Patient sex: M
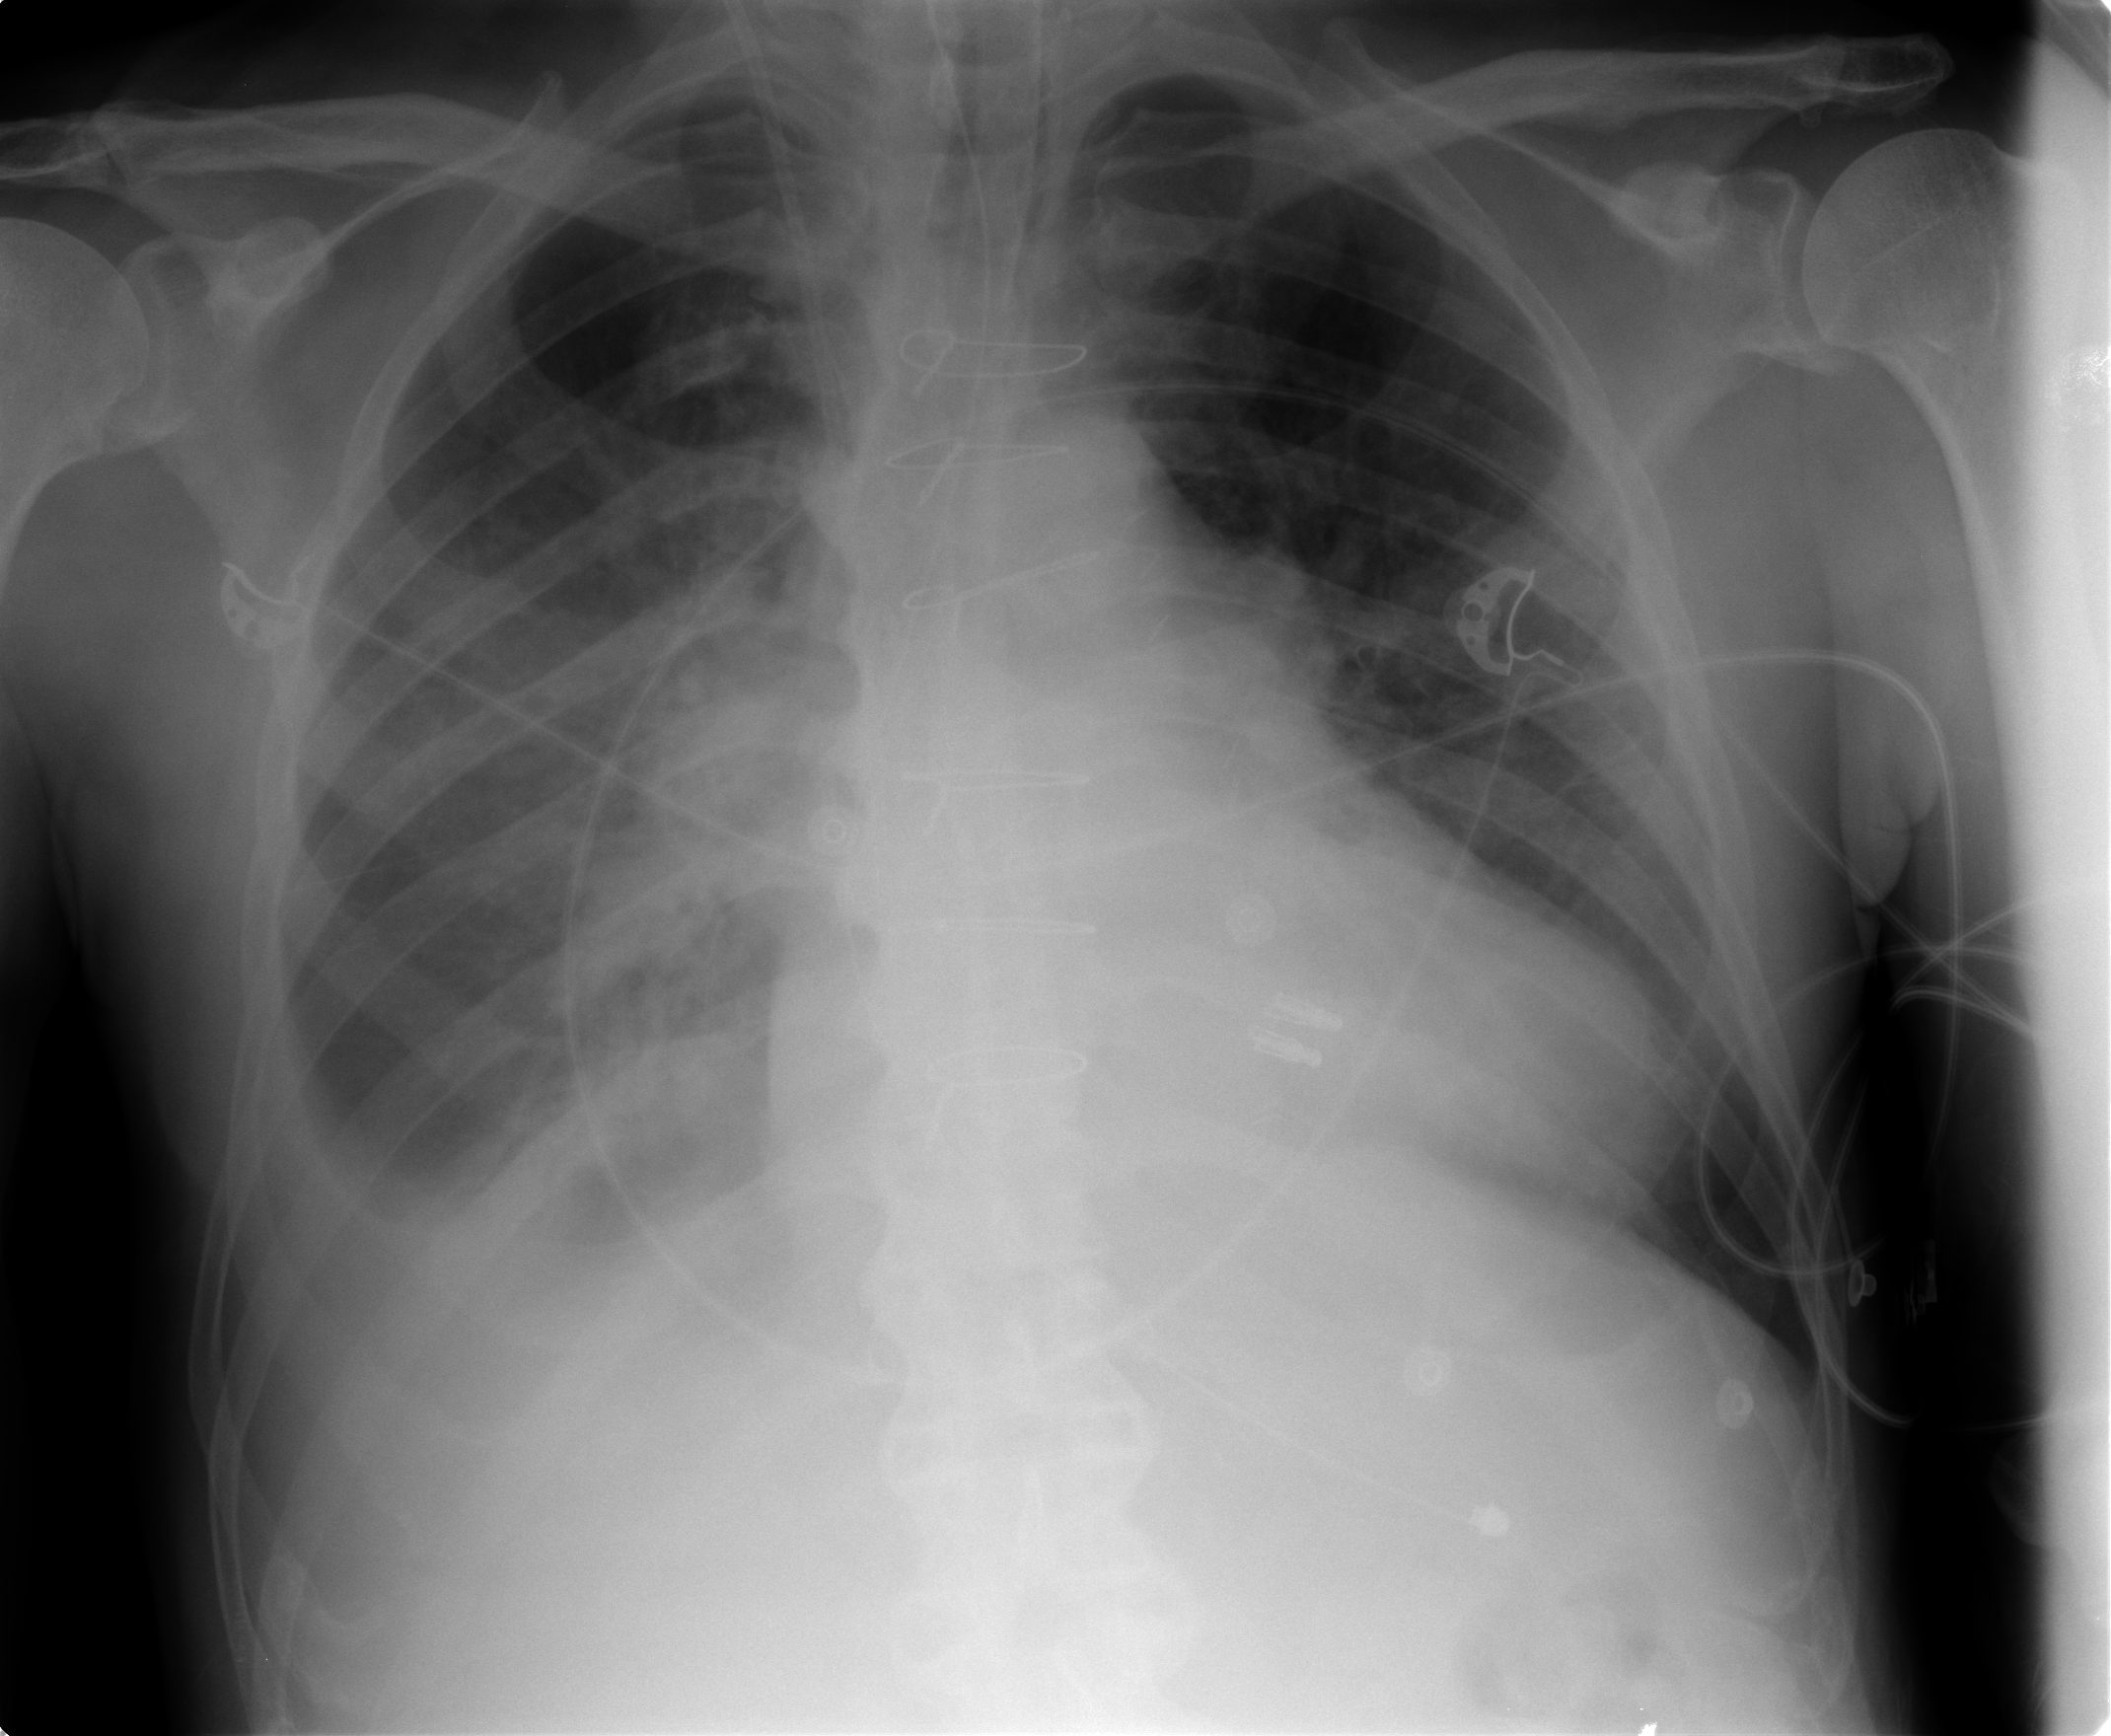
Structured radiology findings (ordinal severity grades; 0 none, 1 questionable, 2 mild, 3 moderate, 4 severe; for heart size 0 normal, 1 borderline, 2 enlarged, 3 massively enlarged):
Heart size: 2
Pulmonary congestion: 2
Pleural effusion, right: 2
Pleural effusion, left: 0
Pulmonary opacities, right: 0
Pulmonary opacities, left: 0
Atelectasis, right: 3
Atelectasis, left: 2